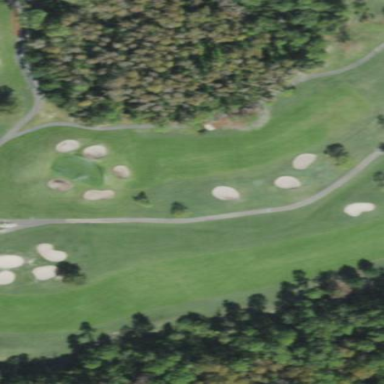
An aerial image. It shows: Grassy area designated as golf fairway.